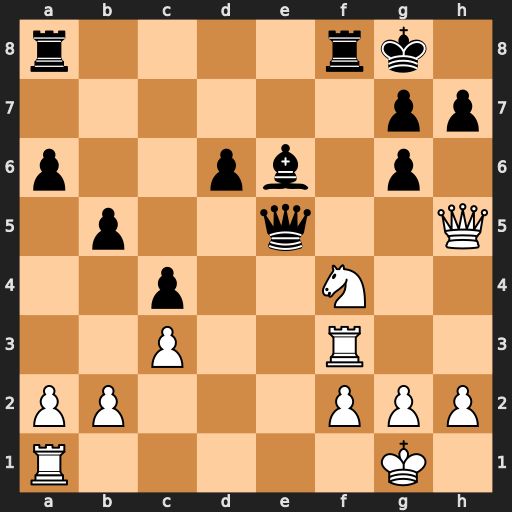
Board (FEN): r4rk1/6pp/p2pb1p1/1p2q2Q/2p2N2/2P2R2/PP3PPP/R5K1
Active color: w
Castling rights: -
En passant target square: -
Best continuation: Qxe5 dxe5 Nxe6